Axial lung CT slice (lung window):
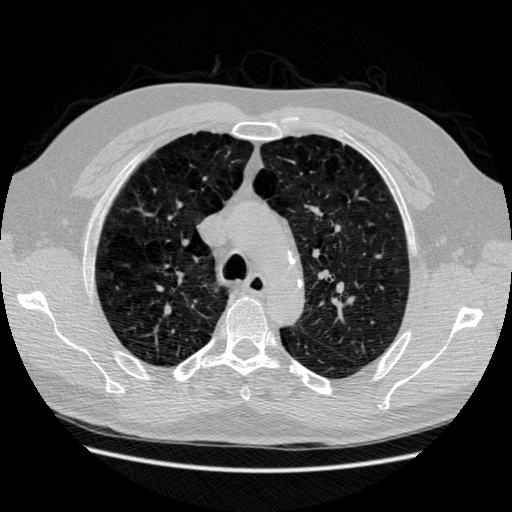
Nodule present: no